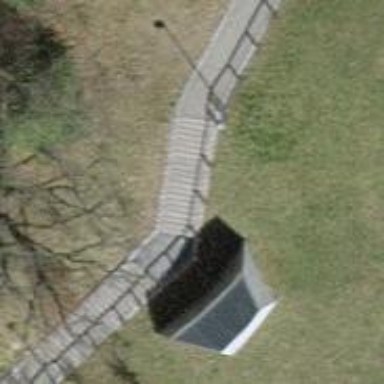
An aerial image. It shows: Road with steps.